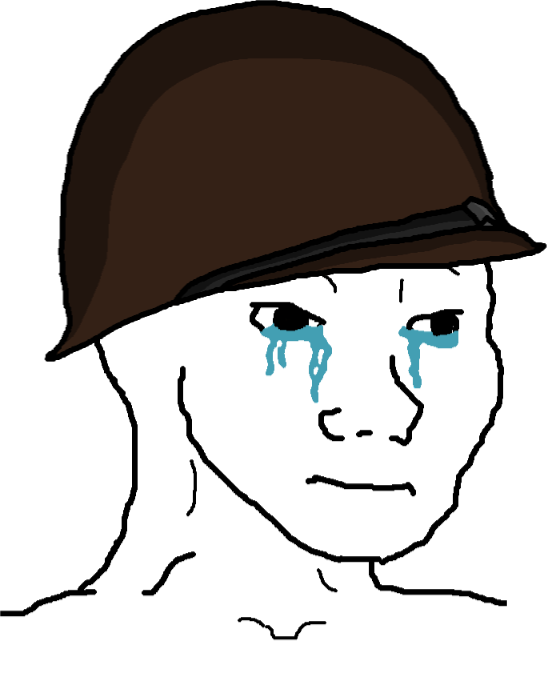
Label: 5_Crying_Wojak